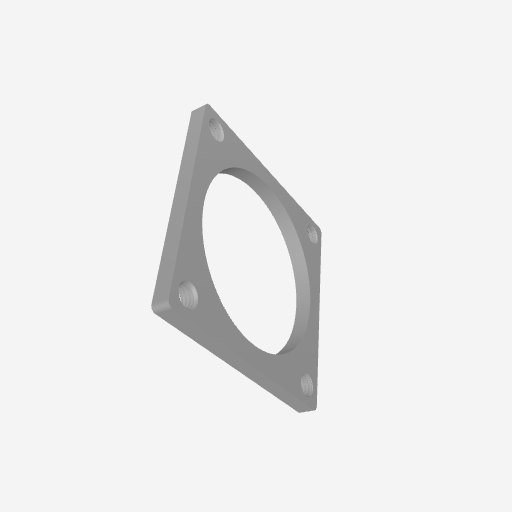
Part: SquarePatternThreadedPlate32P